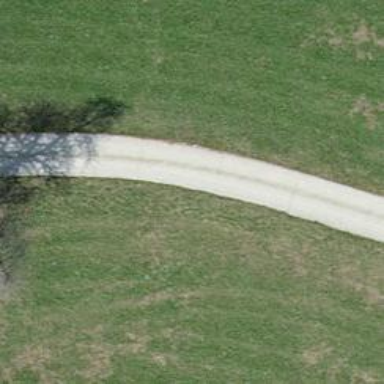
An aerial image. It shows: Service road with paved surface.